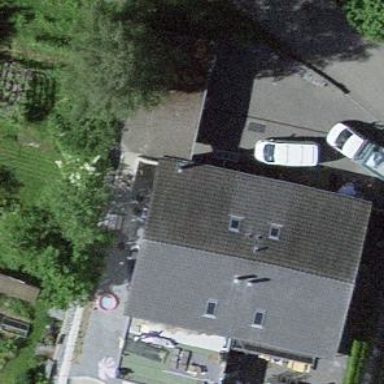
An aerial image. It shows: Residential building.